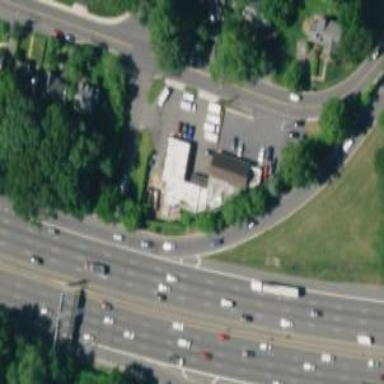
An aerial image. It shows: Convenience shop.